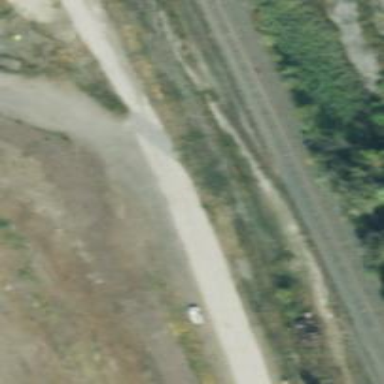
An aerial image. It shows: Disused railway yard.